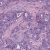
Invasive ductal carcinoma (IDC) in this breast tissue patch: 0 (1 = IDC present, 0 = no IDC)